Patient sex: M
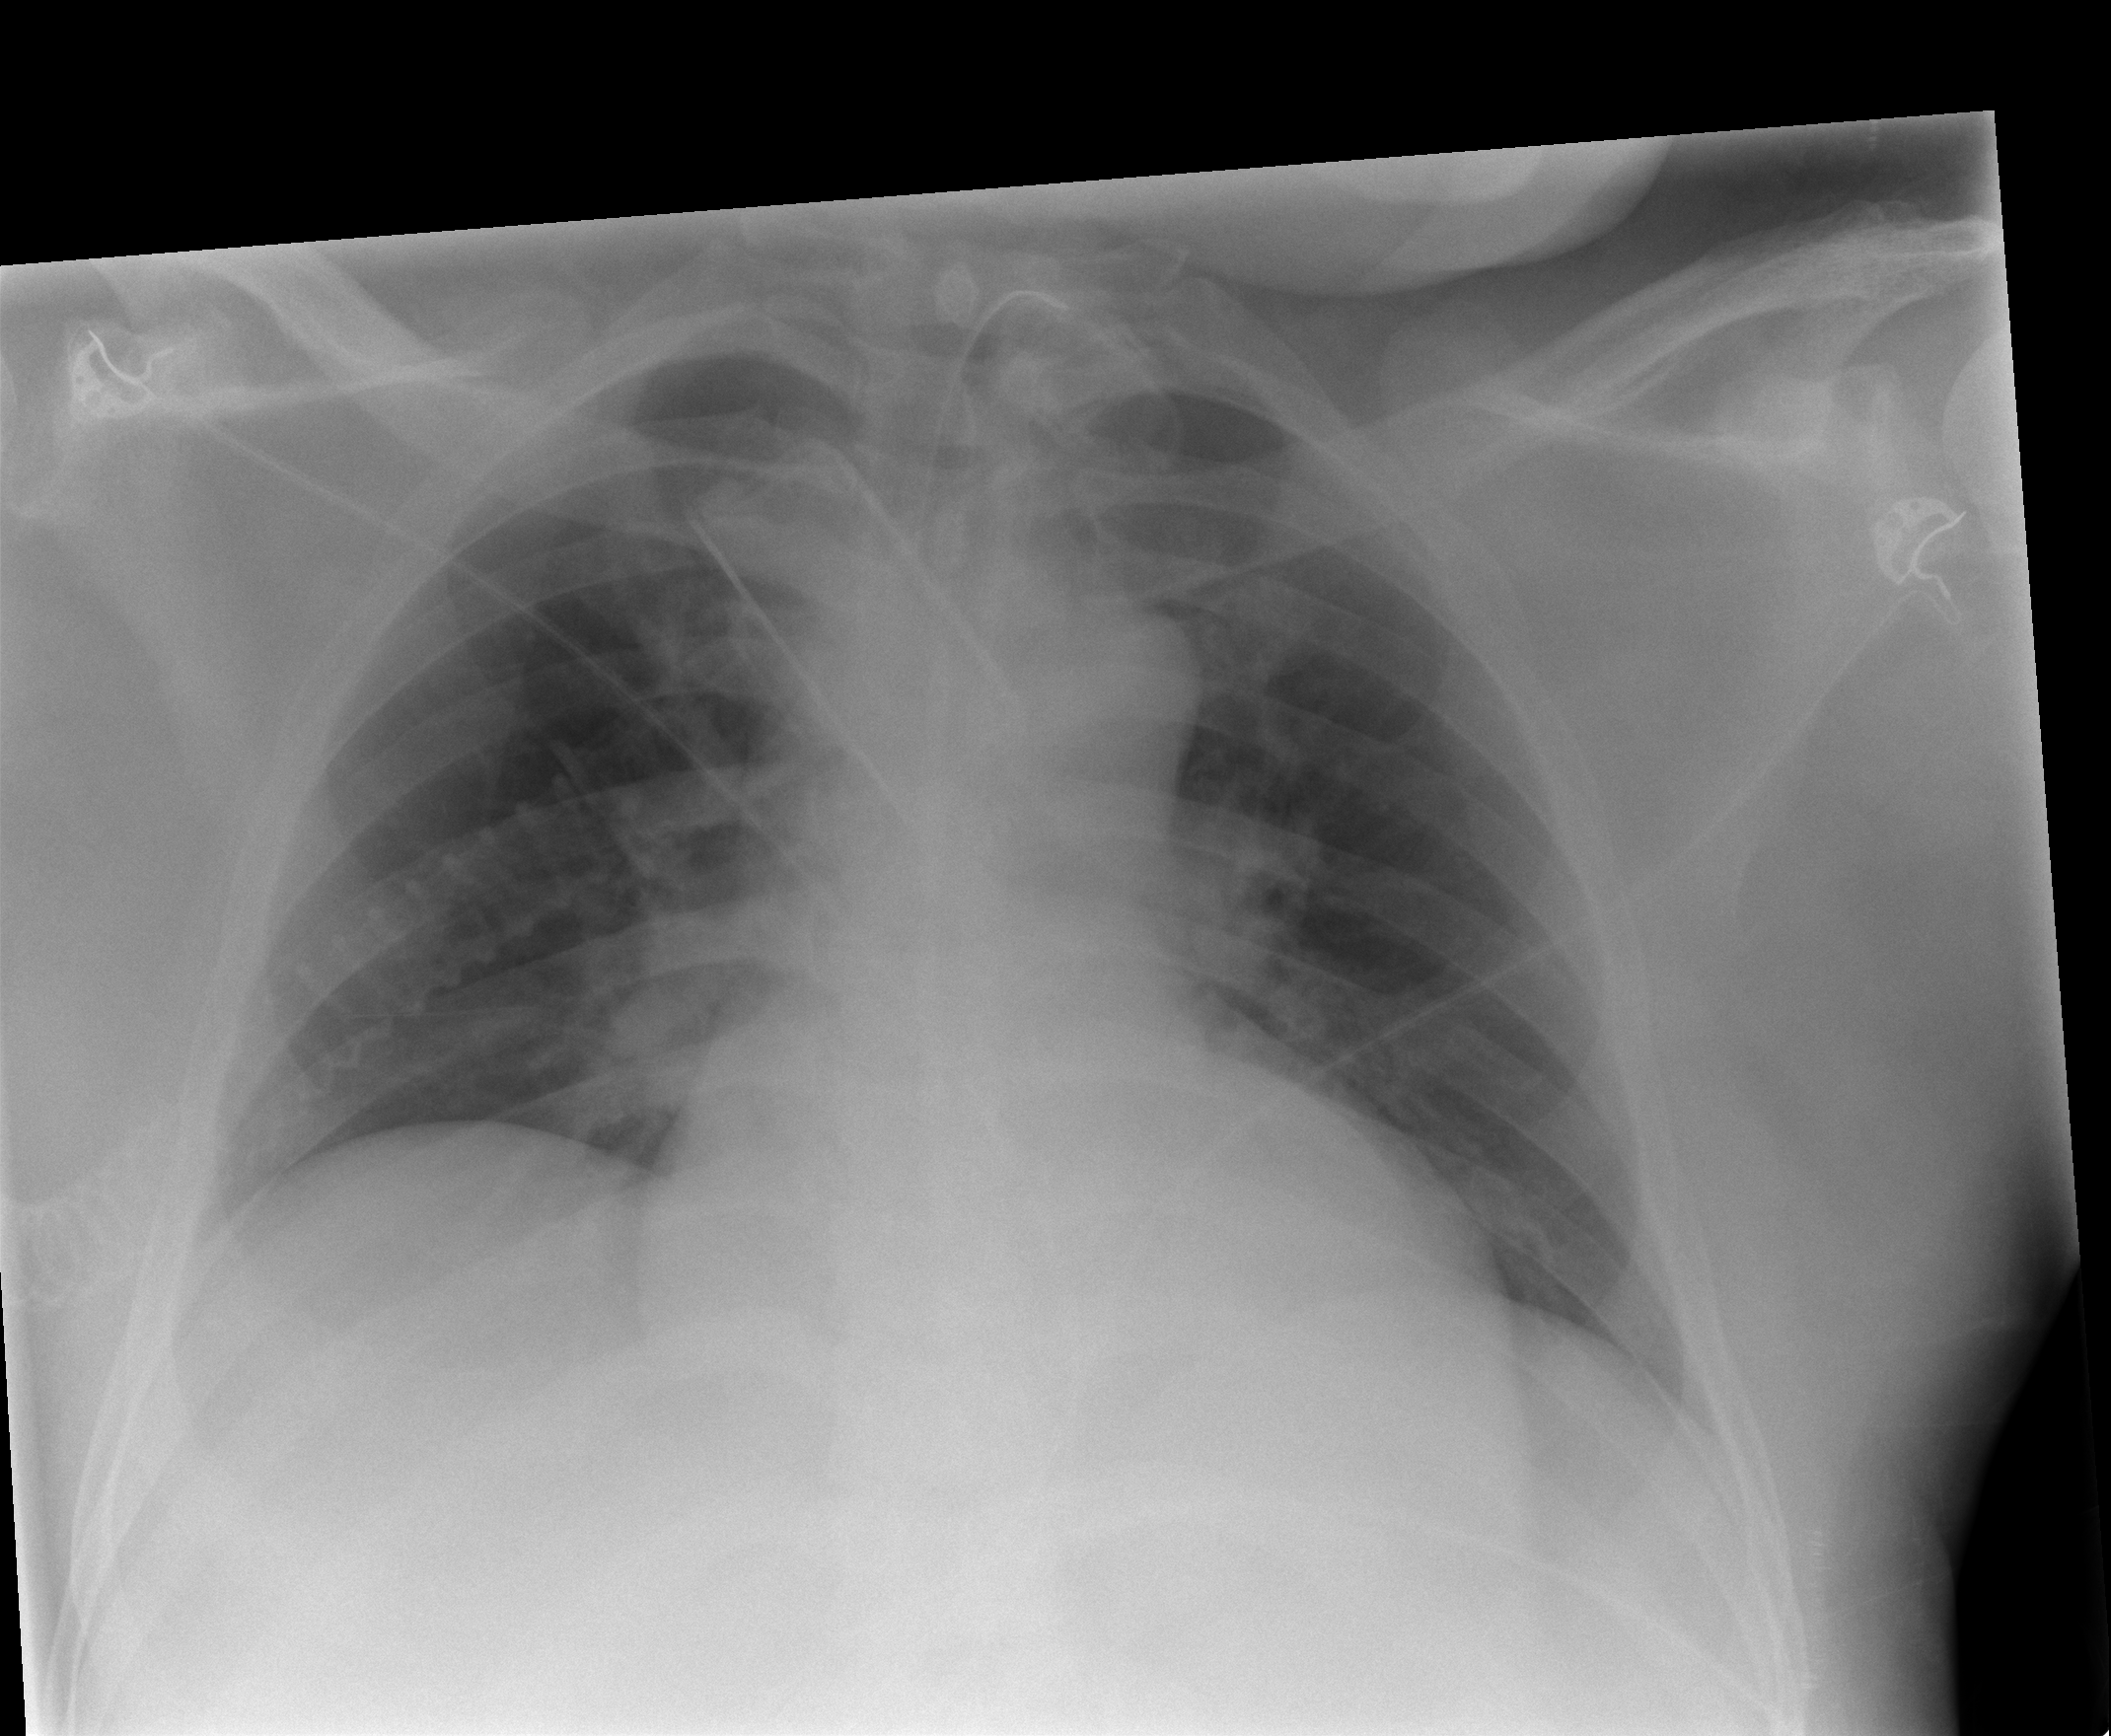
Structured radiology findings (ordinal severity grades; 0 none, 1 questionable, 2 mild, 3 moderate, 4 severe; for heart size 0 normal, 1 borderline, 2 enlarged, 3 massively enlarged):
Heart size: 1
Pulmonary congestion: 2
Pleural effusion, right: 0
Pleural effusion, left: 0
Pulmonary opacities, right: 0
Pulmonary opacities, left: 0
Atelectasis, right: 0
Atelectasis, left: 0